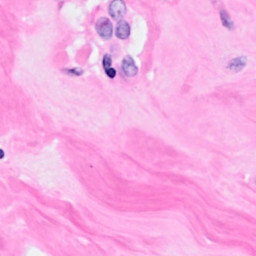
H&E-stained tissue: Breast